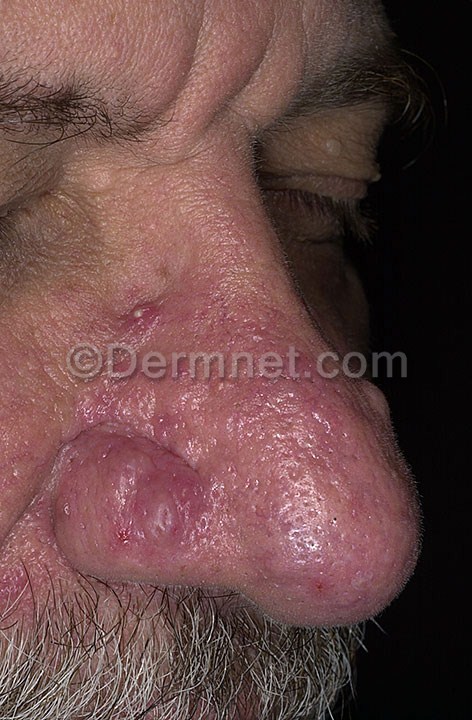
Disease: Acne and Rosacea Photos